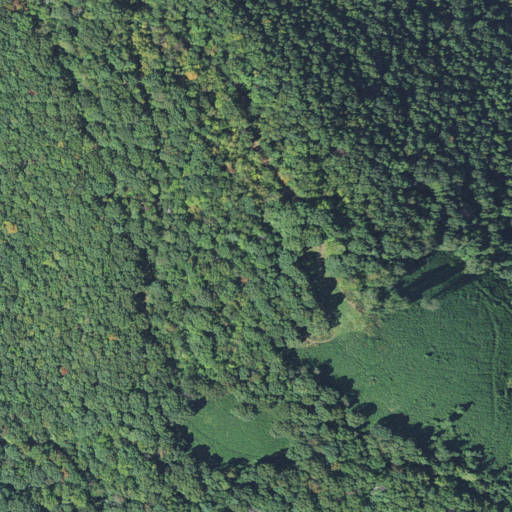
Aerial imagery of mountain in North Carolina named High Point containing deciduous forest, pasture, and mixed forest